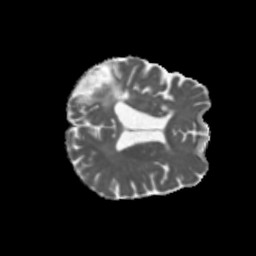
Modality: MD
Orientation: axial
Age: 68
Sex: female
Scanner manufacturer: siemens
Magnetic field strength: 3 T
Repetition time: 5.47 s
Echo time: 0.0854 s